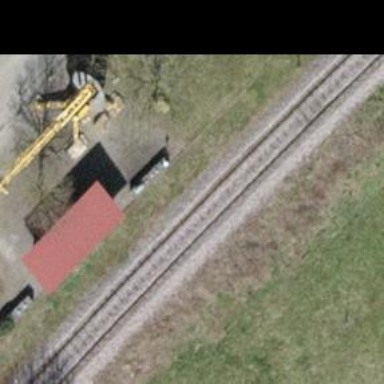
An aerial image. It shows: Railway track.